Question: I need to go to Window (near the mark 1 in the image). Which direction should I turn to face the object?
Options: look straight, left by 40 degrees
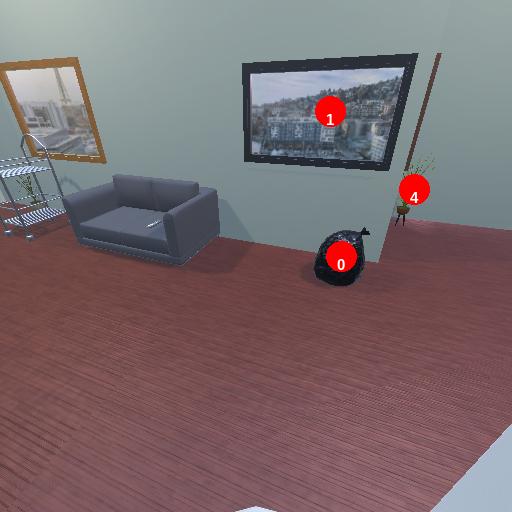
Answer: look straight